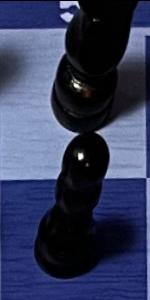
Label: Pawn_Black